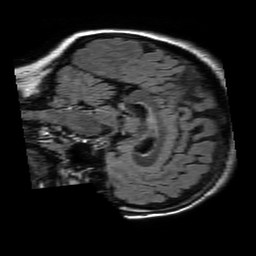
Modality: FLAIR
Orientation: sagittal
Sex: female
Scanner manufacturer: philips
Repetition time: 11 s
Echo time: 0.125 s